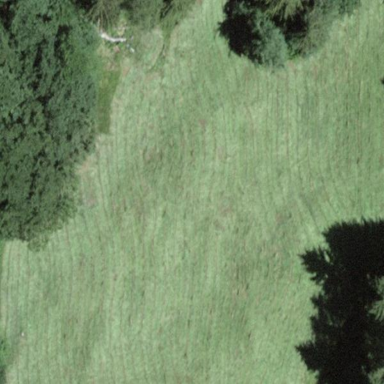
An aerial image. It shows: Beautiful meadow.